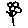
Label: flower